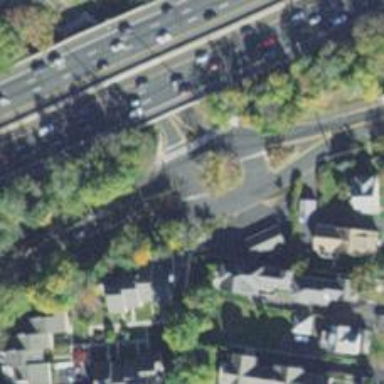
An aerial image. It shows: Secondary road with asphalt surface leading to roundabout.